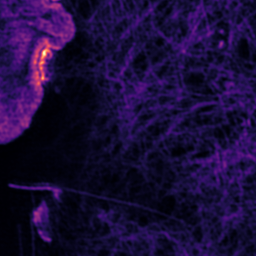
Label: Super-resolution F-actin image